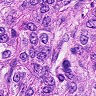
Metastatic tissue present: yes